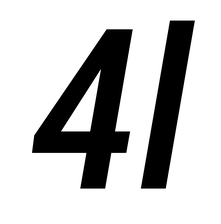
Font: Roboto-Italic_Condensed_Medium_Italic